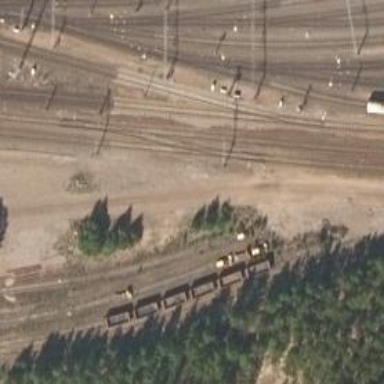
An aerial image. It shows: Railway track with continuous electrified contact lines.